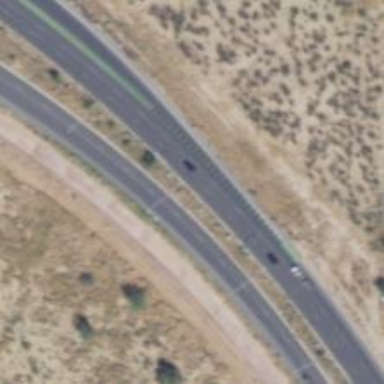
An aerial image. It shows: Secondary road.